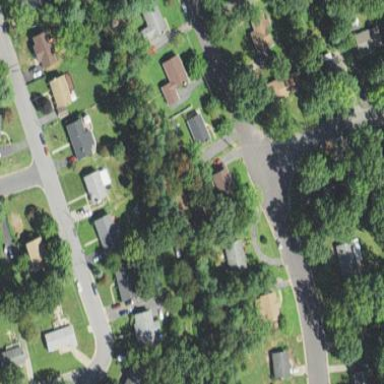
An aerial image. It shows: Residential area within neighborhood.